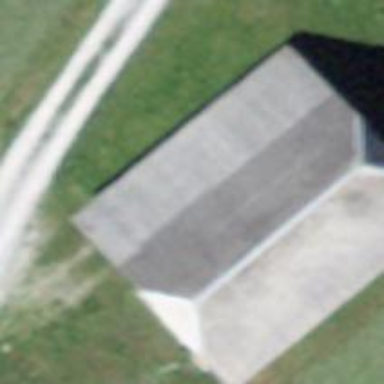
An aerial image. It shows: Rural barn.